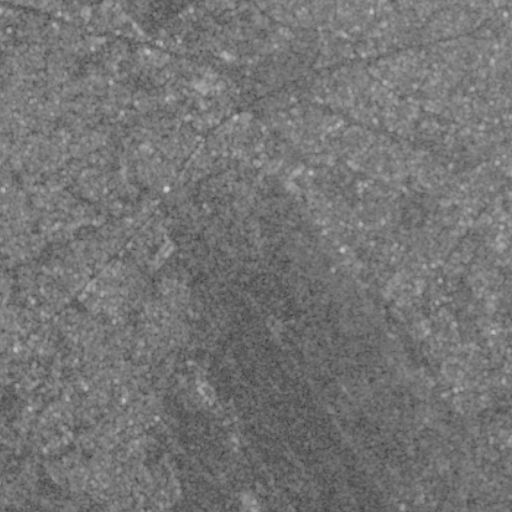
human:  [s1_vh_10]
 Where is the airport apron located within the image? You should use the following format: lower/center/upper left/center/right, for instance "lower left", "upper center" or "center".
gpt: The airport apron is located in the lower center of the image.
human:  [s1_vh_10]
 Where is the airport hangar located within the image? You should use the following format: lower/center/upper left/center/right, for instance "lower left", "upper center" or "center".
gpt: The airport hangar is located in the lower center of the image.
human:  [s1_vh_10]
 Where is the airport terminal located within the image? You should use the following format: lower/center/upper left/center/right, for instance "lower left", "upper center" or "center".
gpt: The airport terminal is located in the center left of the image.
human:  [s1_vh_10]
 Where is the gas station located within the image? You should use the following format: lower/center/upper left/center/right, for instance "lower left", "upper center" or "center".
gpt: The gas station is located in the upper left of the image.
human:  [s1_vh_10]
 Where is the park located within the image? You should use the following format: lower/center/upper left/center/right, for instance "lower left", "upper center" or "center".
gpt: The park is located in the upper of the image.
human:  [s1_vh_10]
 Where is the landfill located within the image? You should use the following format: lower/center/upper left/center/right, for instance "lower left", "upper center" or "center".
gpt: There is no landfill in the image.

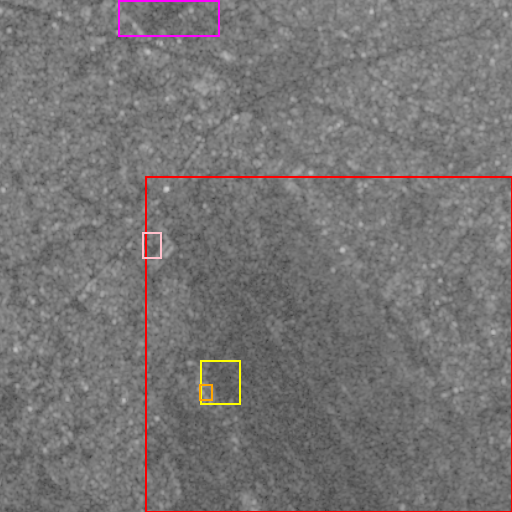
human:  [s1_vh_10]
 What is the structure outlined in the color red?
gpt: The structure outlined in red is an airport.
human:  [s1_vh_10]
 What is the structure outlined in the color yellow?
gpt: The structure outlined in yellow is an airport apron.
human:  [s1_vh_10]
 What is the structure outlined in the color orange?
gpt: The structure outlined in orange is an airport hangar.
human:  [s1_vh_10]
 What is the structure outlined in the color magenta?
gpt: The structure outlined in magenta is a park.
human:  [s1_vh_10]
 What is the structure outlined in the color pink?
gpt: The structure outlined in pink is a parking lot.
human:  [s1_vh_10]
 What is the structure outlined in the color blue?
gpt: There is no blue outline.